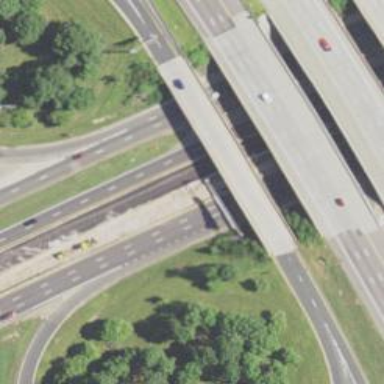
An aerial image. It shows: Asphalt motorway.